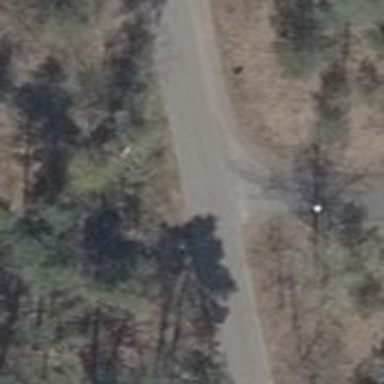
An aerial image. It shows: Unclassified road with asphalt surface.